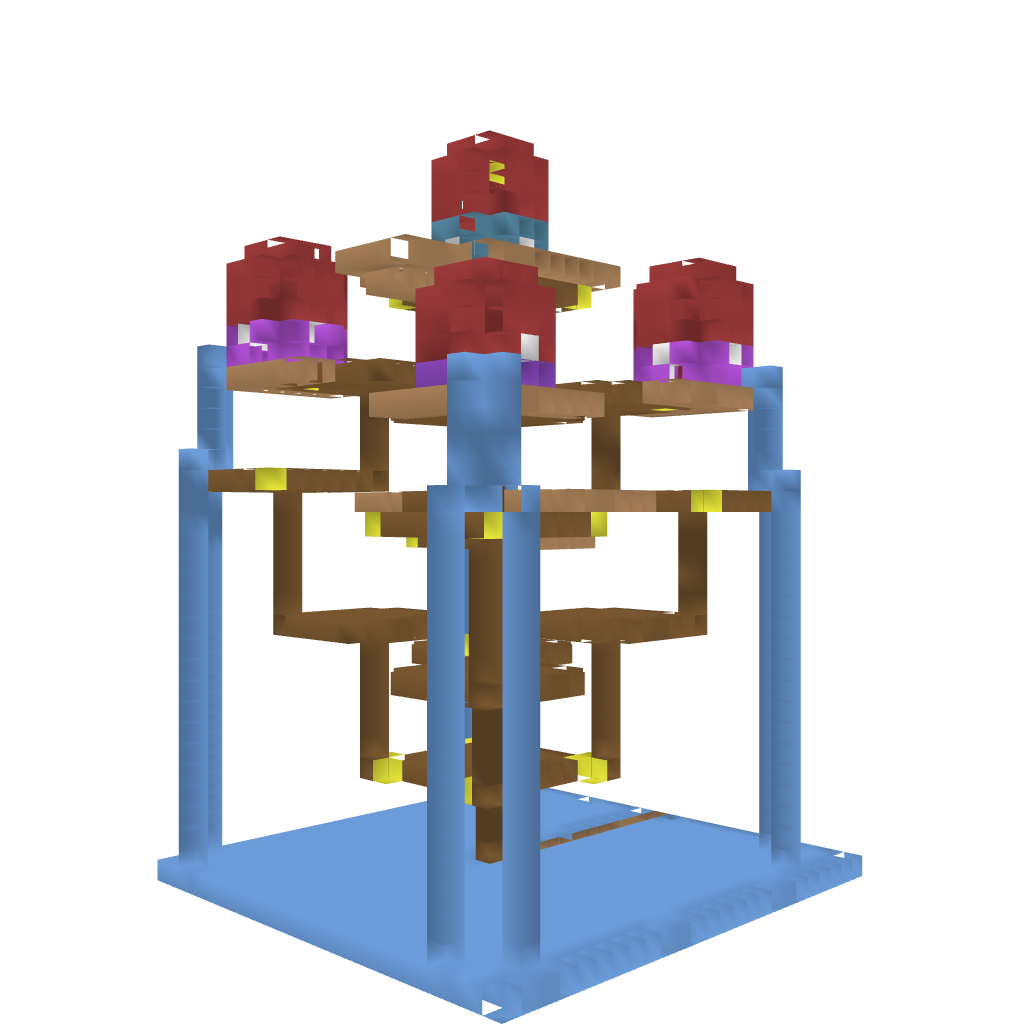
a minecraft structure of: Shroom Village bad low quality